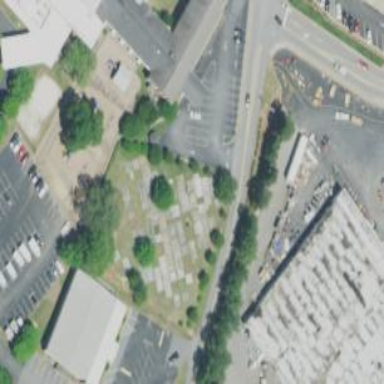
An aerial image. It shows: Graveyard.